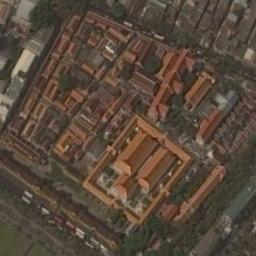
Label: palace